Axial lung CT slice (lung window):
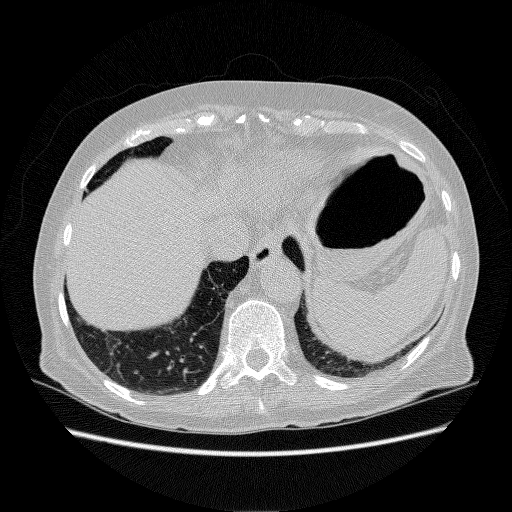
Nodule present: no